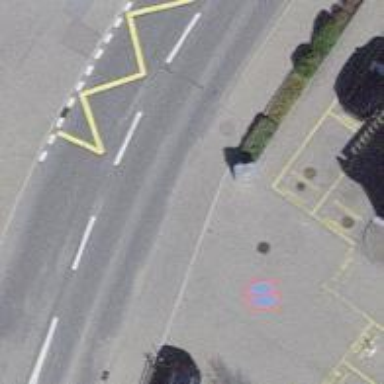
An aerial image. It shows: Sidewalk.